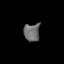
Tissue: lung
Cell type: Epithelial cells
Senescence score: 0.1522
Nuclear area (px): 280
Mean DAPI intensity: 108.989